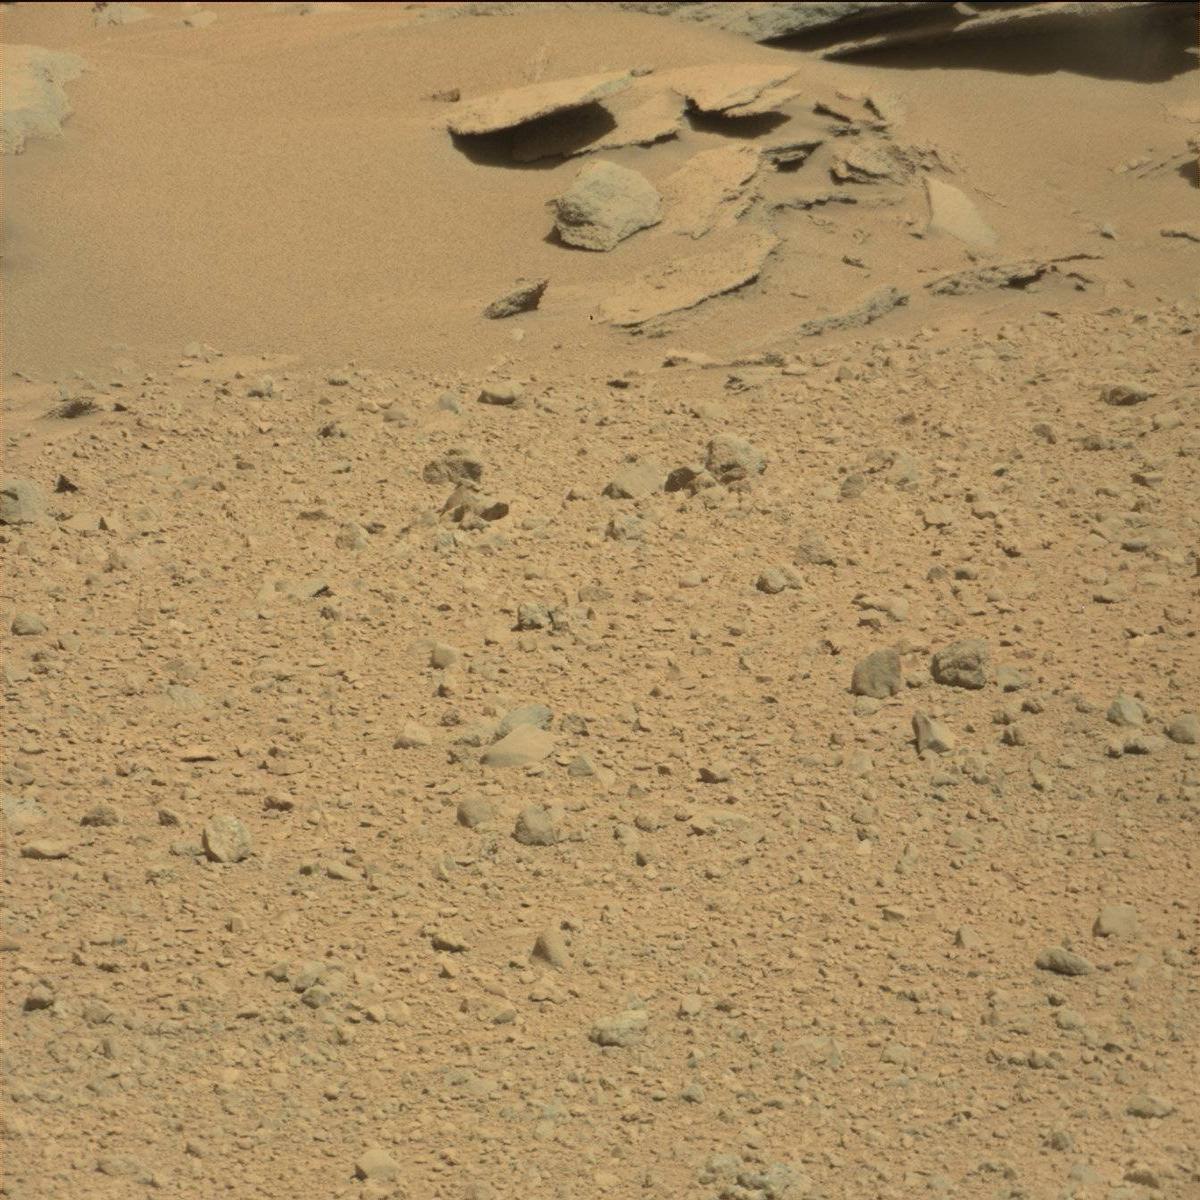
Terrain classes present: Bedrock, Rock, Sand / Soil